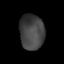
Tissue: lung
Cell type: Epithelial cells
Senescence score: 0.163
Nuclear area (px): 852
Mean DAPI intensity: 67.385